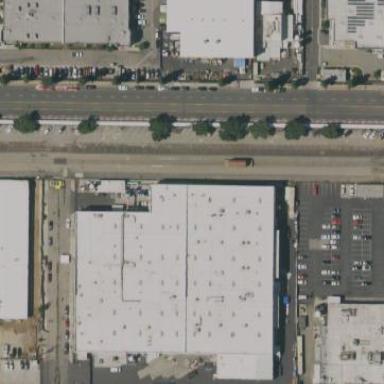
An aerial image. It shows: Warehouse building.